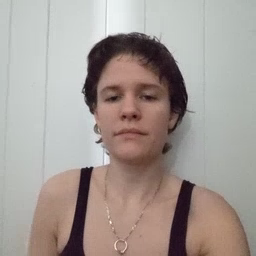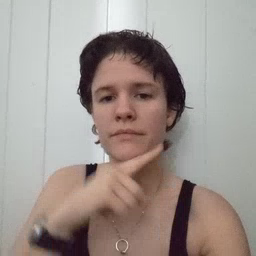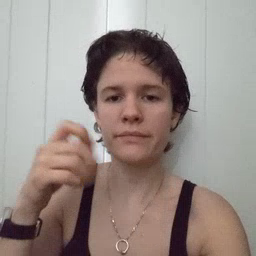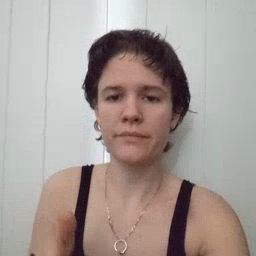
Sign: dryer